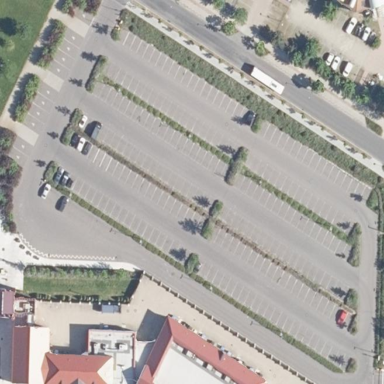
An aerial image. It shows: Parking area with surface.